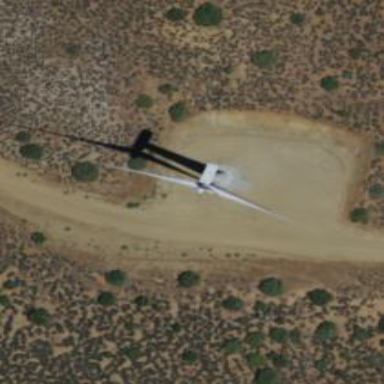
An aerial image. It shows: Wind generator powered by wind. The generator type is horizontal axis and it uses wind turbines.